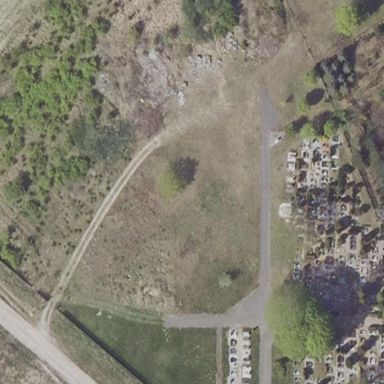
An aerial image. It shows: Cemetery.